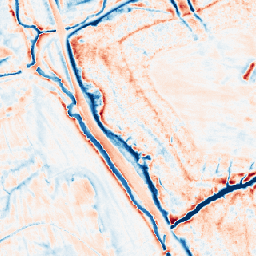
Category: edge_preserving
Decomposition family: anisotropic_diffusion
Decomposition parameters: iterations: 50
kappa: 10
gamma: 0.15
Upsampling method: nearest
Upsampling parameters: scale: 8
Upsampling scale: 8